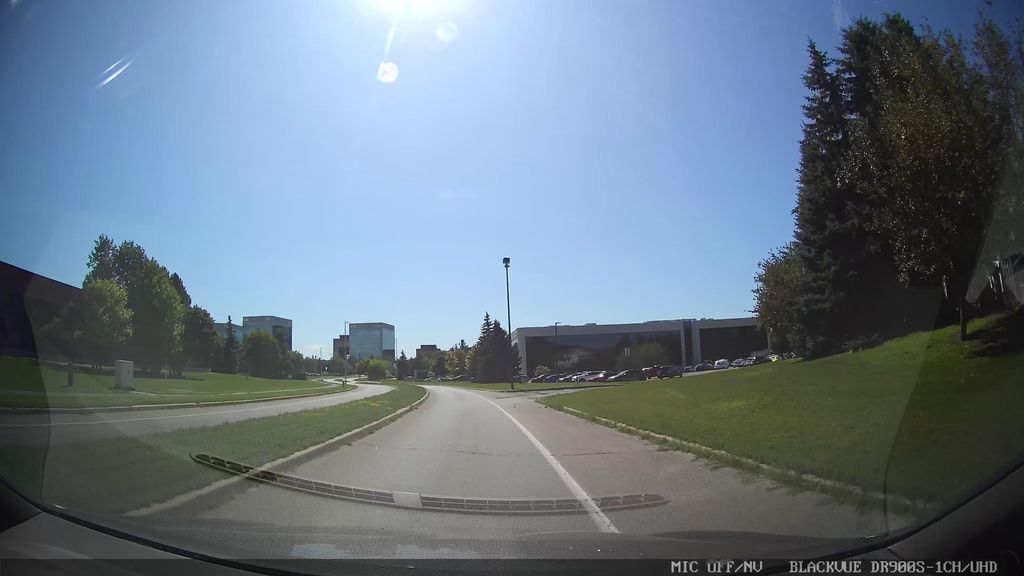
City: ottawa-gatineau